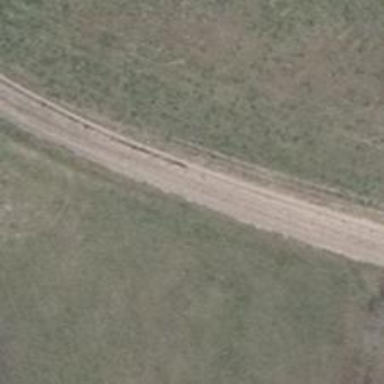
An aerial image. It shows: Sandy track road with grade5 tracktype.